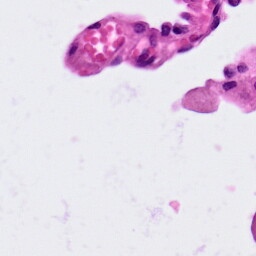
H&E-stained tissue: Lung